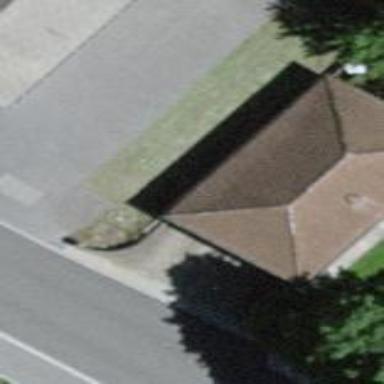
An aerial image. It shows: Garage building.